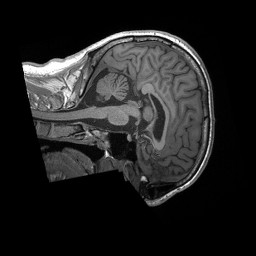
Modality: T1w
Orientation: sagittal
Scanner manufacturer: siemens
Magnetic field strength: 3 T
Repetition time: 2.4 s
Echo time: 0.00224 s